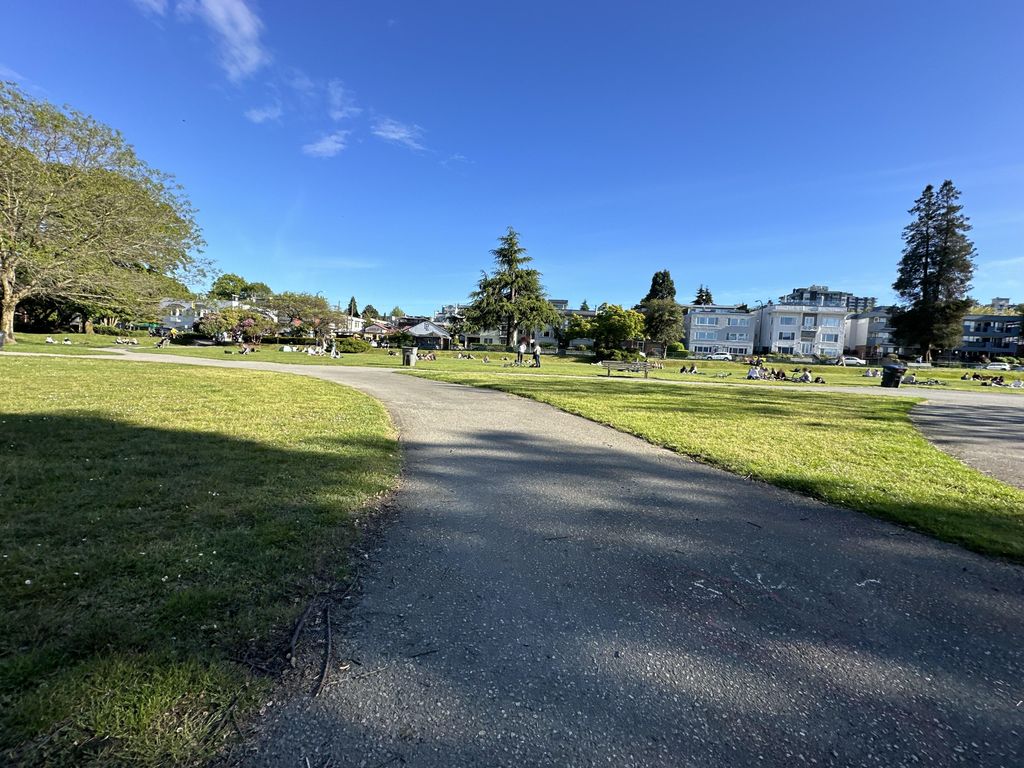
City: vancouver